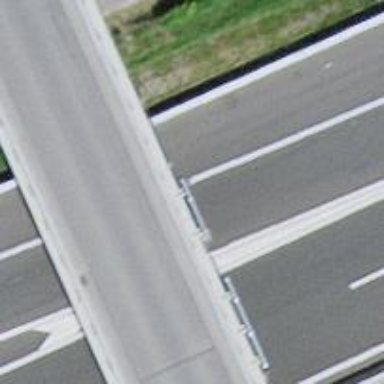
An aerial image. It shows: Asphalt motorway link.